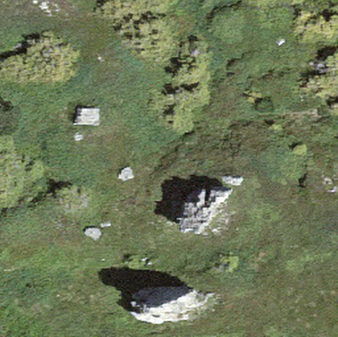
Label: bouldering_area